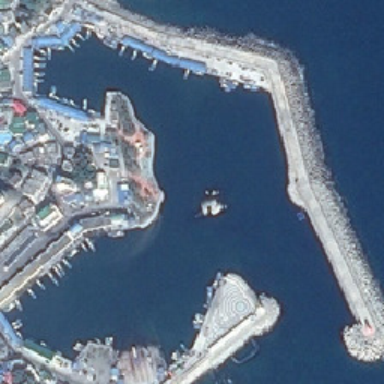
This is a high quality port for its twisted coastline and deep water .